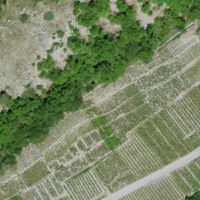
EUNIS habitat code: 40
Species observed at this site:
Prunus mahaleb
Hippocrepis emerus
Ononis natrix
Saponaria ocymoides